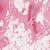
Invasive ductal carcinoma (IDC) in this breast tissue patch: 0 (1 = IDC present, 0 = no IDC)